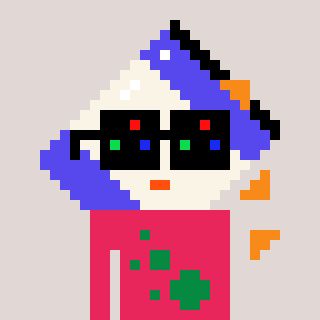
a pixel art character with square black sunglasses, a chips-shaped head and a redpinkish-colored body on a warm background